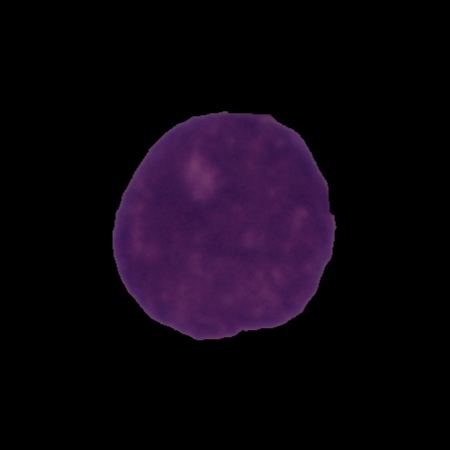
Label: cancer